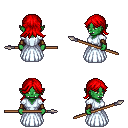
a pixel art fantasy rpg character, female body template, orc, green skin, underdress, robe skirt, red loose hair, leather bracers, ghillies, spear, four views (front, back, left, right), 2x2 character sprite sheet, small pixel art, hard edges, no anti-aliasing